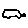
Label: car